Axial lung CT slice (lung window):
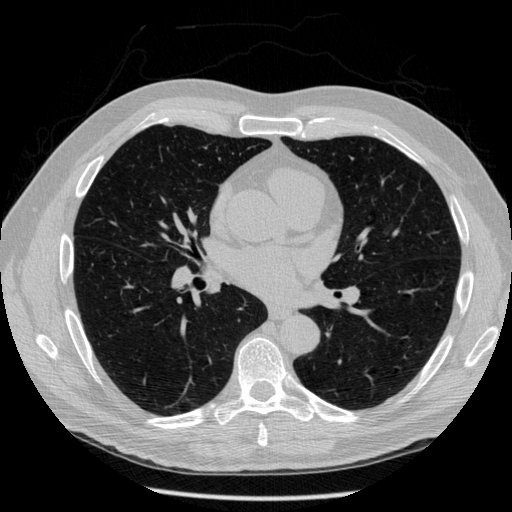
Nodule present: no